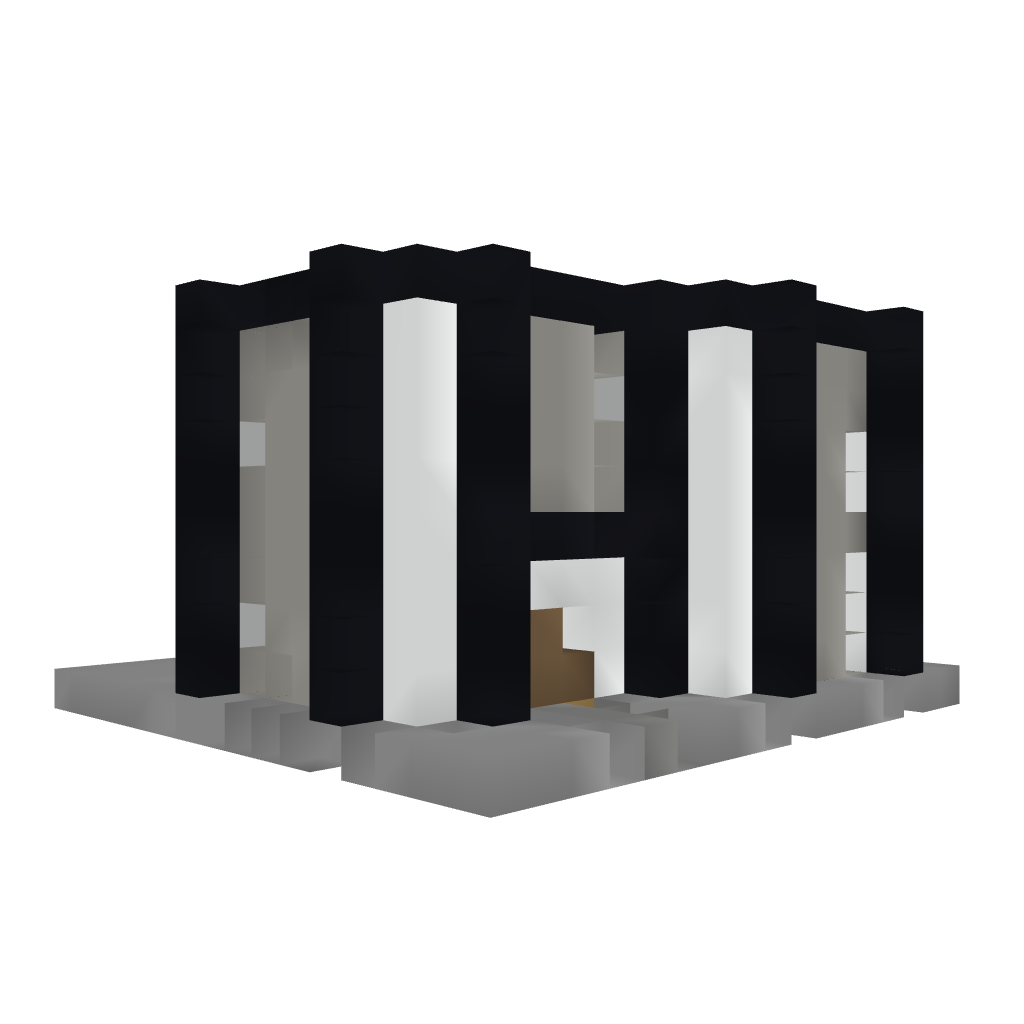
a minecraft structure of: Modern House #2